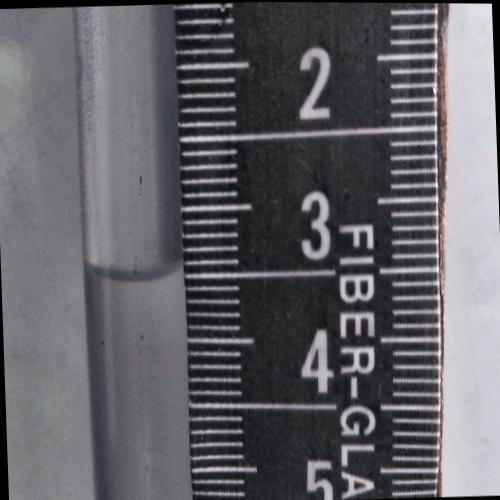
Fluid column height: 3.5 cm